Question: Seems phpmyadmin trims the end of the sql output when running operation commands ..
I really need phpmyadmin to show the full output

Any Ideas?
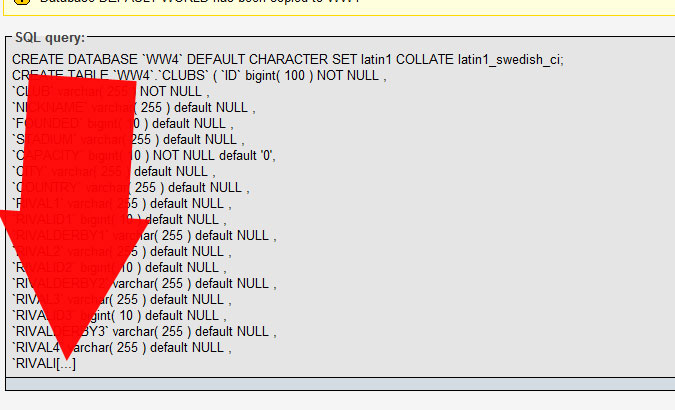
Answer: After a quick search on Google i found this: <URL>
It seems that you just have to edit the config file of PHPmyadmin and set '$cfg['MaxCharactersInDisplayedSQL'] = 1000;' to the value you want.